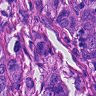
Metastatic tissue present: yes